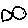
Label: fish